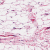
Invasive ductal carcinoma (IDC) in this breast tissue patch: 0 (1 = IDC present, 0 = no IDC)